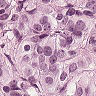
Metastatic tissue present: yes